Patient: sex F, age 60
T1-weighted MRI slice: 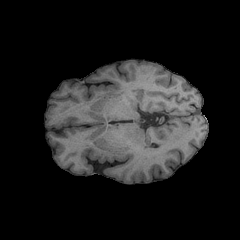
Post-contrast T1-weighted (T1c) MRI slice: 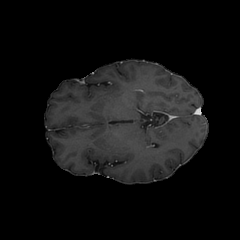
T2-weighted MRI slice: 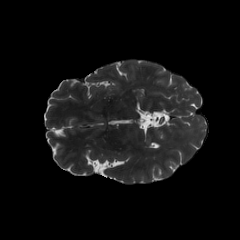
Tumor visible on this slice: no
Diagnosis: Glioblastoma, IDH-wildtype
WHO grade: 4